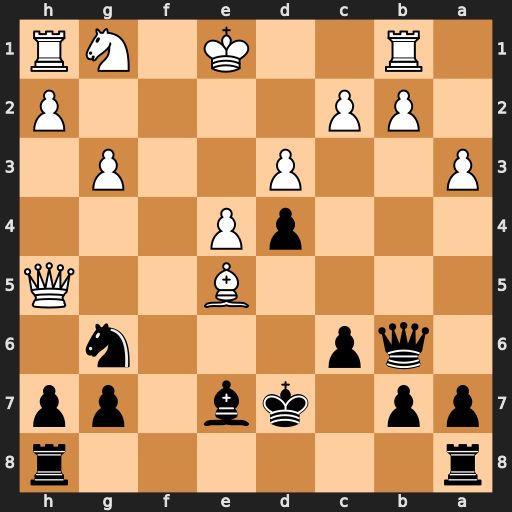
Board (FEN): r6r/pp1kb1pp/1qp3n1/4B2Q/3pP3/P2P2P1/1PP4P/1R2K1NR
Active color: b
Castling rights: K
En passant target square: -
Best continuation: Qa5+ b4 Qxe5